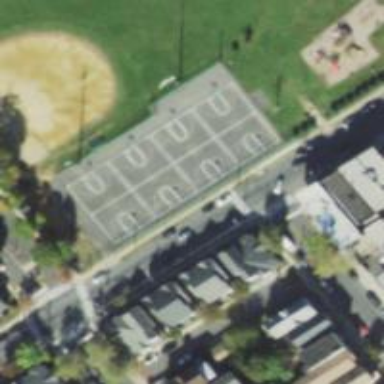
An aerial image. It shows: Basketball court on pitch.